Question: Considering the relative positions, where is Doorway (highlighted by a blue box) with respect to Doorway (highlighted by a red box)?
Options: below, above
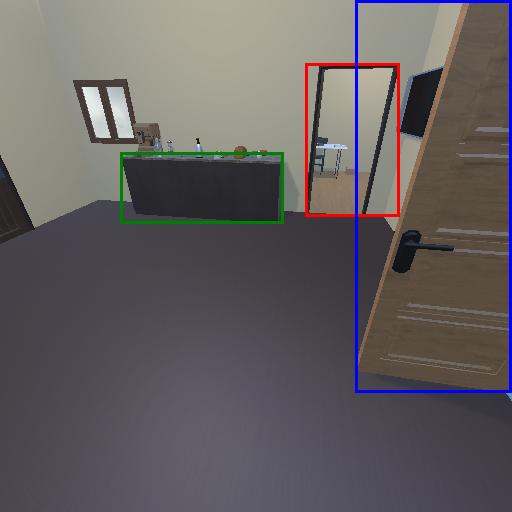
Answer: below